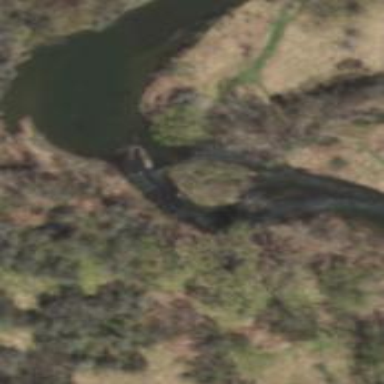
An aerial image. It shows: Historical bridge.